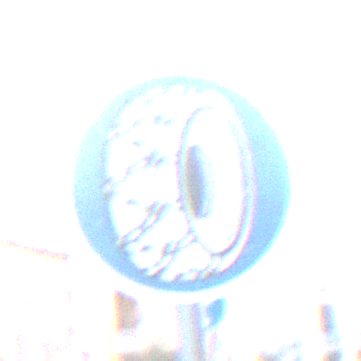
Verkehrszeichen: SchneekettenVorgeschrieben
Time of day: SunriseSunset
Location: Outdoor (Urban)
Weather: Clear
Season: NotSpecified
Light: Natural